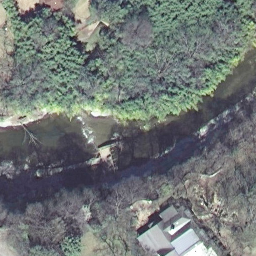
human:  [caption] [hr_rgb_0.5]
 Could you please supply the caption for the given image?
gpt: Lots of green plants flourish on both banks of the river .

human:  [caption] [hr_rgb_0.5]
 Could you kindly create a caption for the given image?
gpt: Green plants flourish on both banks of the river .

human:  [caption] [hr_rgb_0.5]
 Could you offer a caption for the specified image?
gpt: It is a river with dense forest on one bank and houses on the other side .

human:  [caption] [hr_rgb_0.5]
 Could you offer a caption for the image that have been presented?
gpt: A river with dense forest on one bank and houses on the other side .

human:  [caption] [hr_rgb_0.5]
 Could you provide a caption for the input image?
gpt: A river goes through this area with dense forest on one bank and houses on the other side .